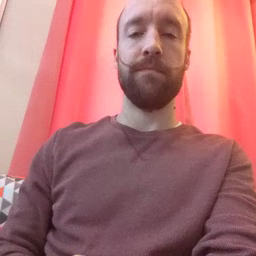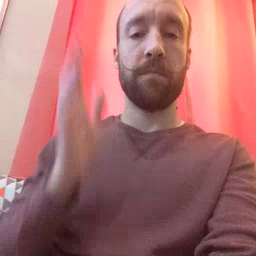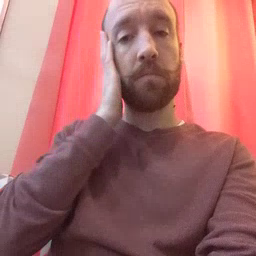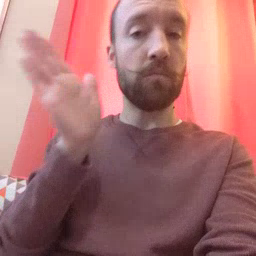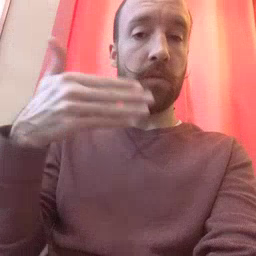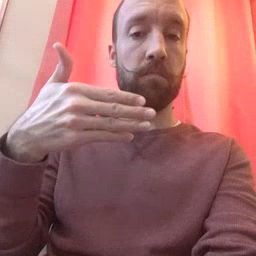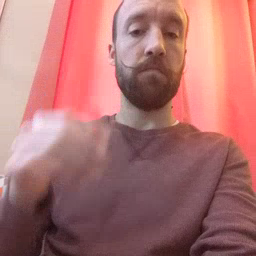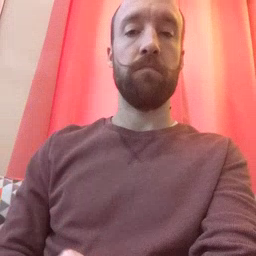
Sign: bedroom